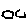
Label: hexagon